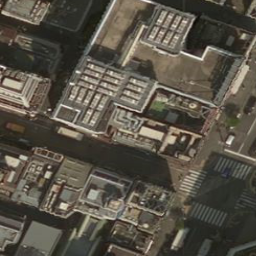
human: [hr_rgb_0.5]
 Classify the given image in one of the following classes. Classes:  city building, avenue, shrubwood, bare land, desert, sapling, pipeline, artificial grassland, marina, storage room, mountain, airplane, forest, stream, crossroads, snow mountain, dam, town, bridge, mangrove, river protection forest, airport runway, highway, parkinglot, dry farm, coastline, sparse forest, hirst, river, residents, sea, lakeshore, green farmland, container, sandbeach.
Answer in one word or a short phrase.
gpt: city building